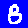
Digit: 8